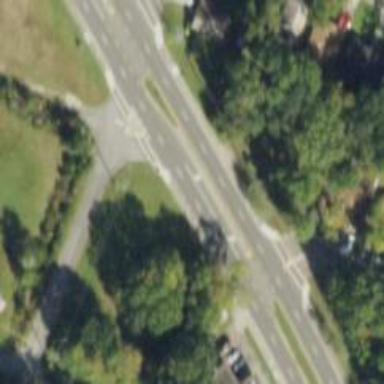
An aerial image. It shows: Marked crossing on the road.